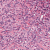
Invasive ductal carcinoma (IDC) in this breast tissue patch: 1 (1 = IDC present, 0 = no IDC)